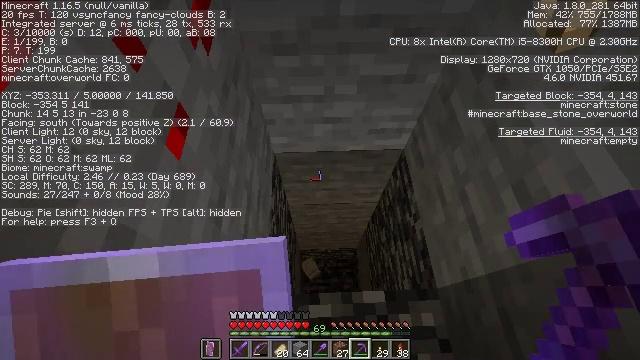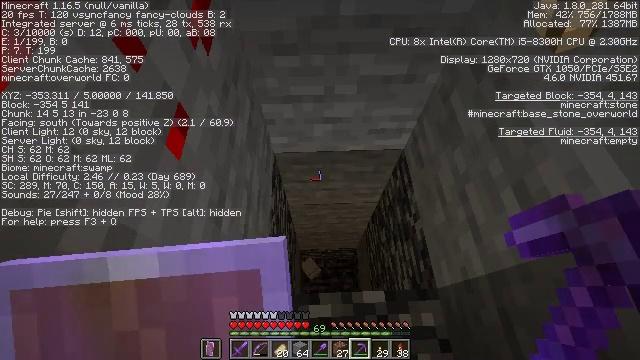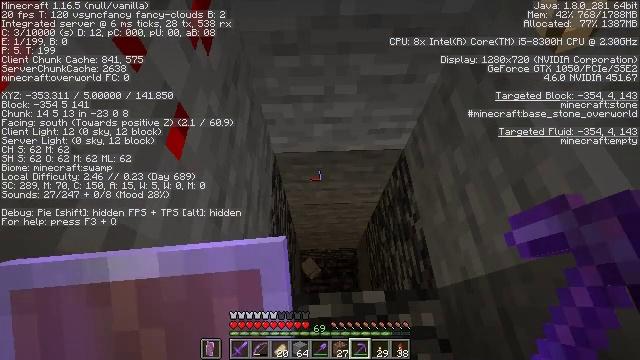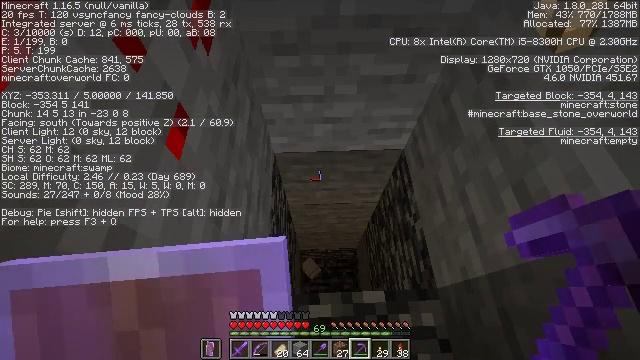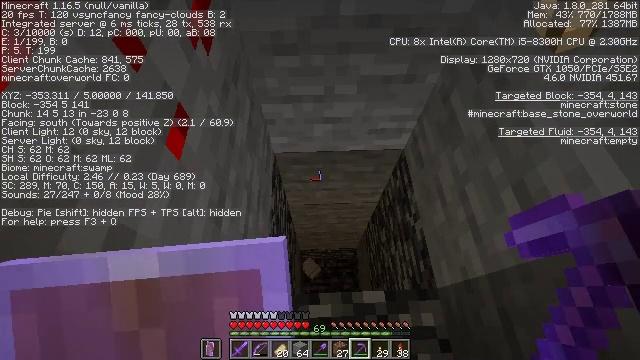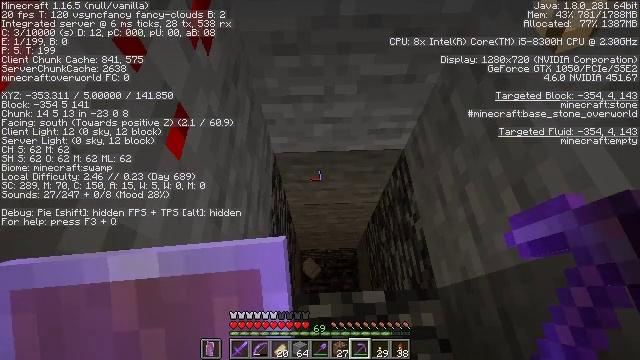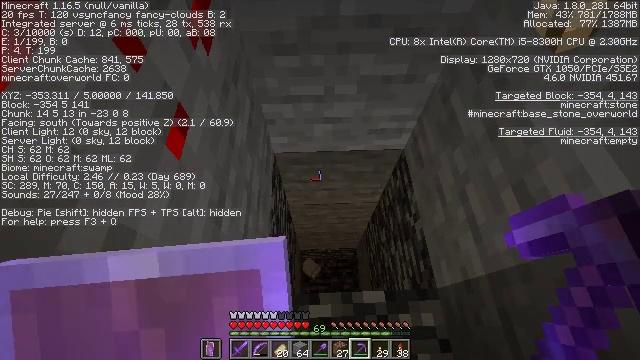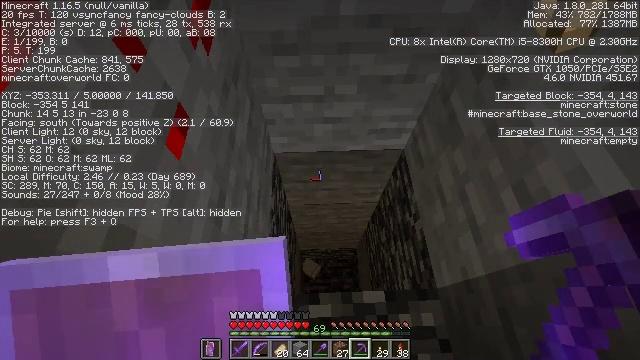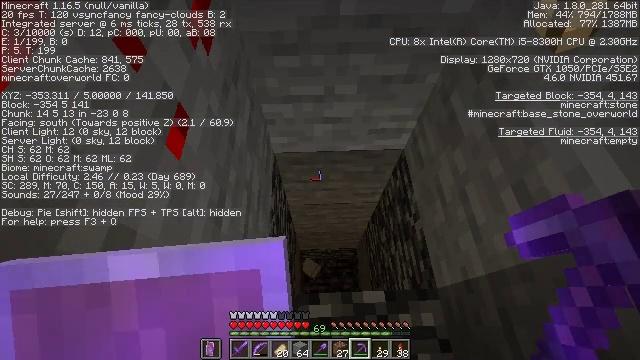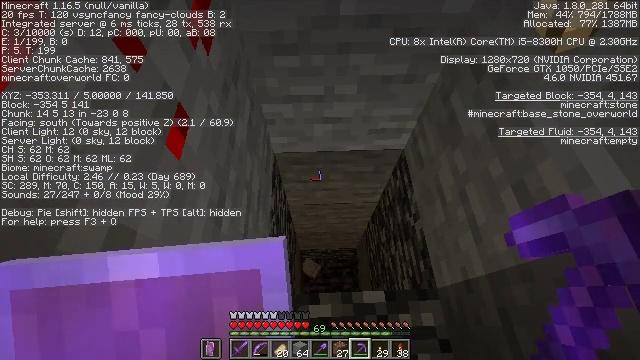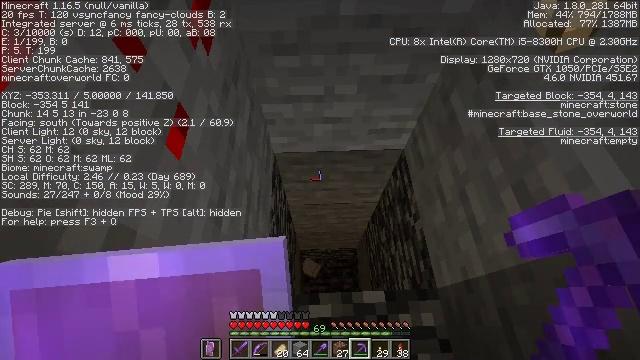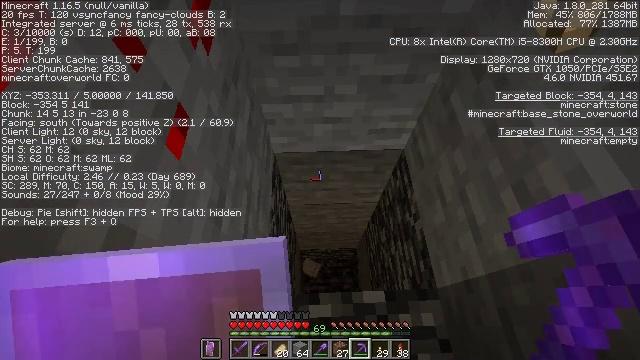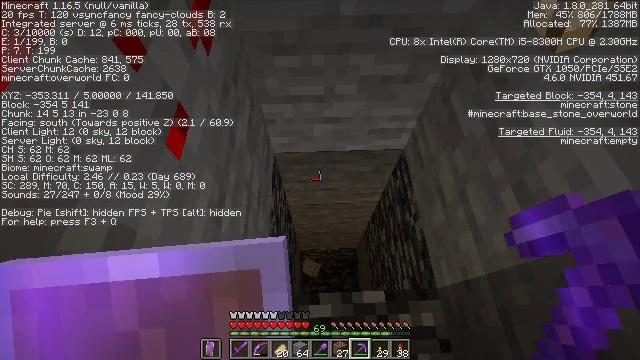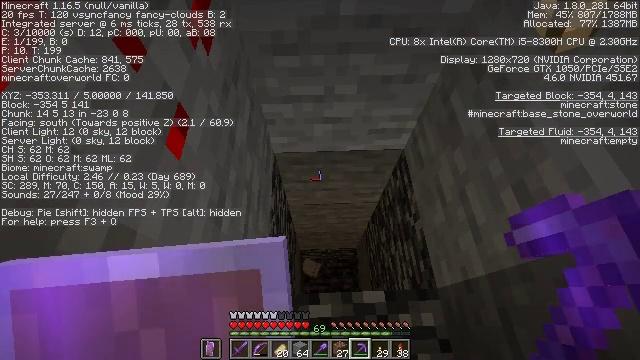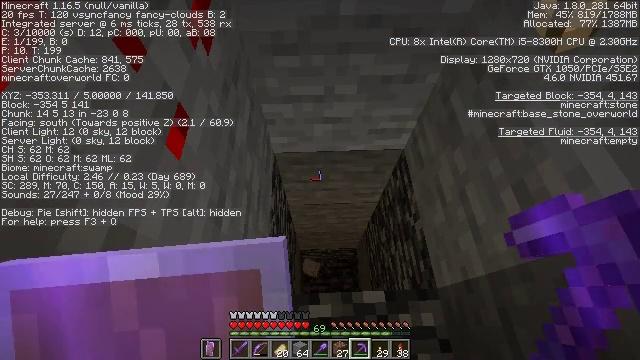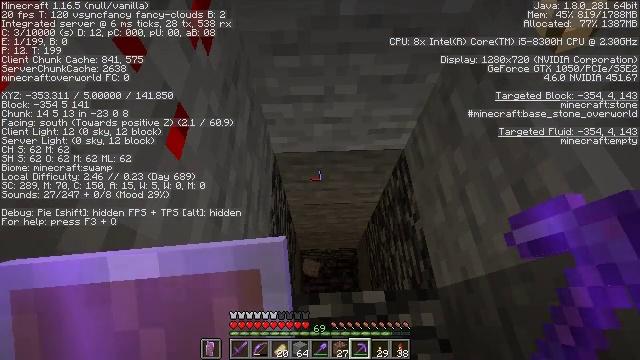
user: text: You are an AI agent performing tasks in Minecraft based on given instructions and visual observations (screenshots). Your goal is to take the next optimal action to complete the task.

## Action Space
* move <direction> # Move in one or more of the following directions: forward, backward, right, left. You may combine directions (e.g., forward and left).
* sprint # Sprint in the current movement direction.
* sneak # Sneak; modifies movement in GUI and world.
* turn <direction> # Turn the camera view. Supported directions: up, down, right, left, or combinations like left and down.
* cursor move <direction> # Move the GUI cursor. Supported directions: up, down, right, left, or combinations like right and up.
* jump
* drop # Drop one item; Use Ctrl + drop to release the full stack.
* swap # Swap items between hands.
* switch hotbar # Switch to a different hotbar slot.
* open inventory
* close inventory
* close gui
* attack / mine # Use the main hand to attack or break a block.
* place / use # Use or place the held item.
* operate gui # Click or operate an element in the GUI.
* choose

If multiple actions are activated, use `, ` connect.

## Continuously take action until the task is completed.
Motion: motion action
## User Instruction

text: Break the wall torch for relocation.
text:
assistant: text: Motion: no_op
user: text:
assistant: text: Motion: no_op
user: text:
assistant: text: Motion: no_op
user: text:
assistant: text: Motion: no_op
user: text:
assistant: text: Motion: no_op
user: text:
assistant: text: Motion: no_op
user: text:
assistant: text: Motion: no_op
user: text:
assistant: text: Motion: no_op
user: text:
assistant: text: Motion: no_op
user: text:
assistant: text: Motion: no_op
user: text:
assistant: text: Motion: no_op
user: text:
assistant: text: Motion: no_op
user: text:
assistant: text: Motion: no_op
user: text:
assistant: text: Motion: no_op
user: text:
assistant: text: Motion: no_op
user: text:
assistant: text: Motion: no_op
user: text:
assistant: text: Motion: no_op
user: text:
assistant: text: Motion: no_op
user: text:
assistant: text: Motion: turn down
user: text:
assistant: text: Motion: turn right and down
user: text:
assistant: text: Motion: turn down
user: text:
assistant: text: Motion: no_op
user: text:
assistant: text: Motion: no_op
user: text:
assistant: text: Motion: no_op
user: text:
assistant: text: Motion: no_op
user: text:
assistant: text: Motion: no_op
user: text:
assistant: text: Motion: no_op
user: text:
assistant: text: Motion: no_op
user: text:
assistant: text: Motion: no_op
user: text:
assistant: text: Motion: no_op